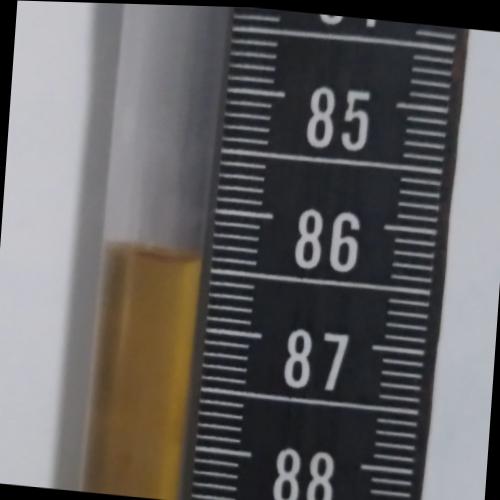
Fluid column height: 86.4 cm